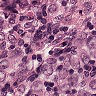
Metastatic tissue present: yes